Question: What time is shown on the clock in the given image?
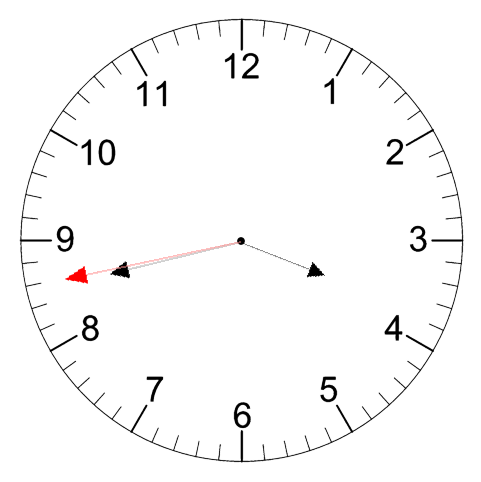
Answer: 03:42:43